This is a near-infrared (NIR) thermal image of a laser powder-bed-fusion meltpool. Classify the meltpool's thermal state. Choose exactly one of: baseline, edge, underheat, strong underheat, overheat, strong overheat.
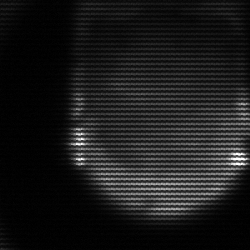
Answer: edge